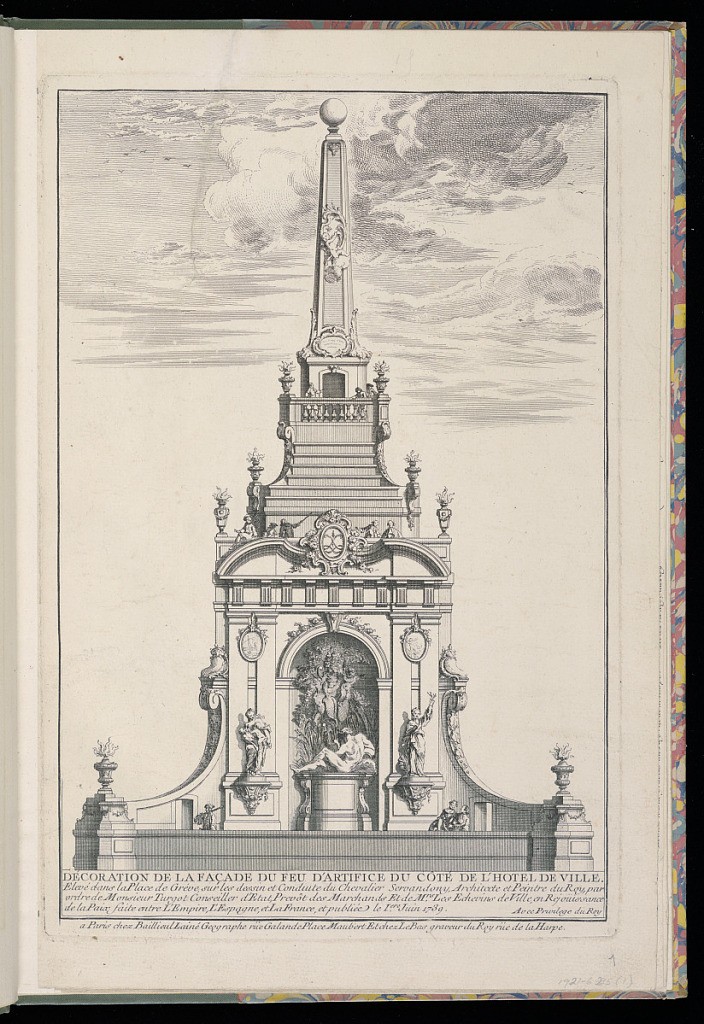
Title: Décoration de la Façade du Feu d’Artifice du Côté de L’Hotel de Ville
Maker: Giovanni Niccolo Servandoni, Italian, active in France, 1695 – 1766
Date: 1739
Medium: Etching and engraving on laid paper
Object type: Print
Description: A festival print illustrating the façade of an ephemeral structure made in Paris for a firework display in honor of a peace between France and Spain in 1739. The façade of the structure is decorated with a classical arch, pilasters, roundels, c-scrolls, cartouches, sculptures on plinths and in the niche of the arch. Above the arch is a broken pediment with a cartouche of the interlaced L's. Flaming vases and urns as finials and on plinths. Above the pediment, stairs leading up to a balustrade and an obelisk above, decorated with cartouches and a putto. Figures stand on each level of the structure. Clouds and birds in the background. The title, description and the address are lettered below.